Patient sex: M
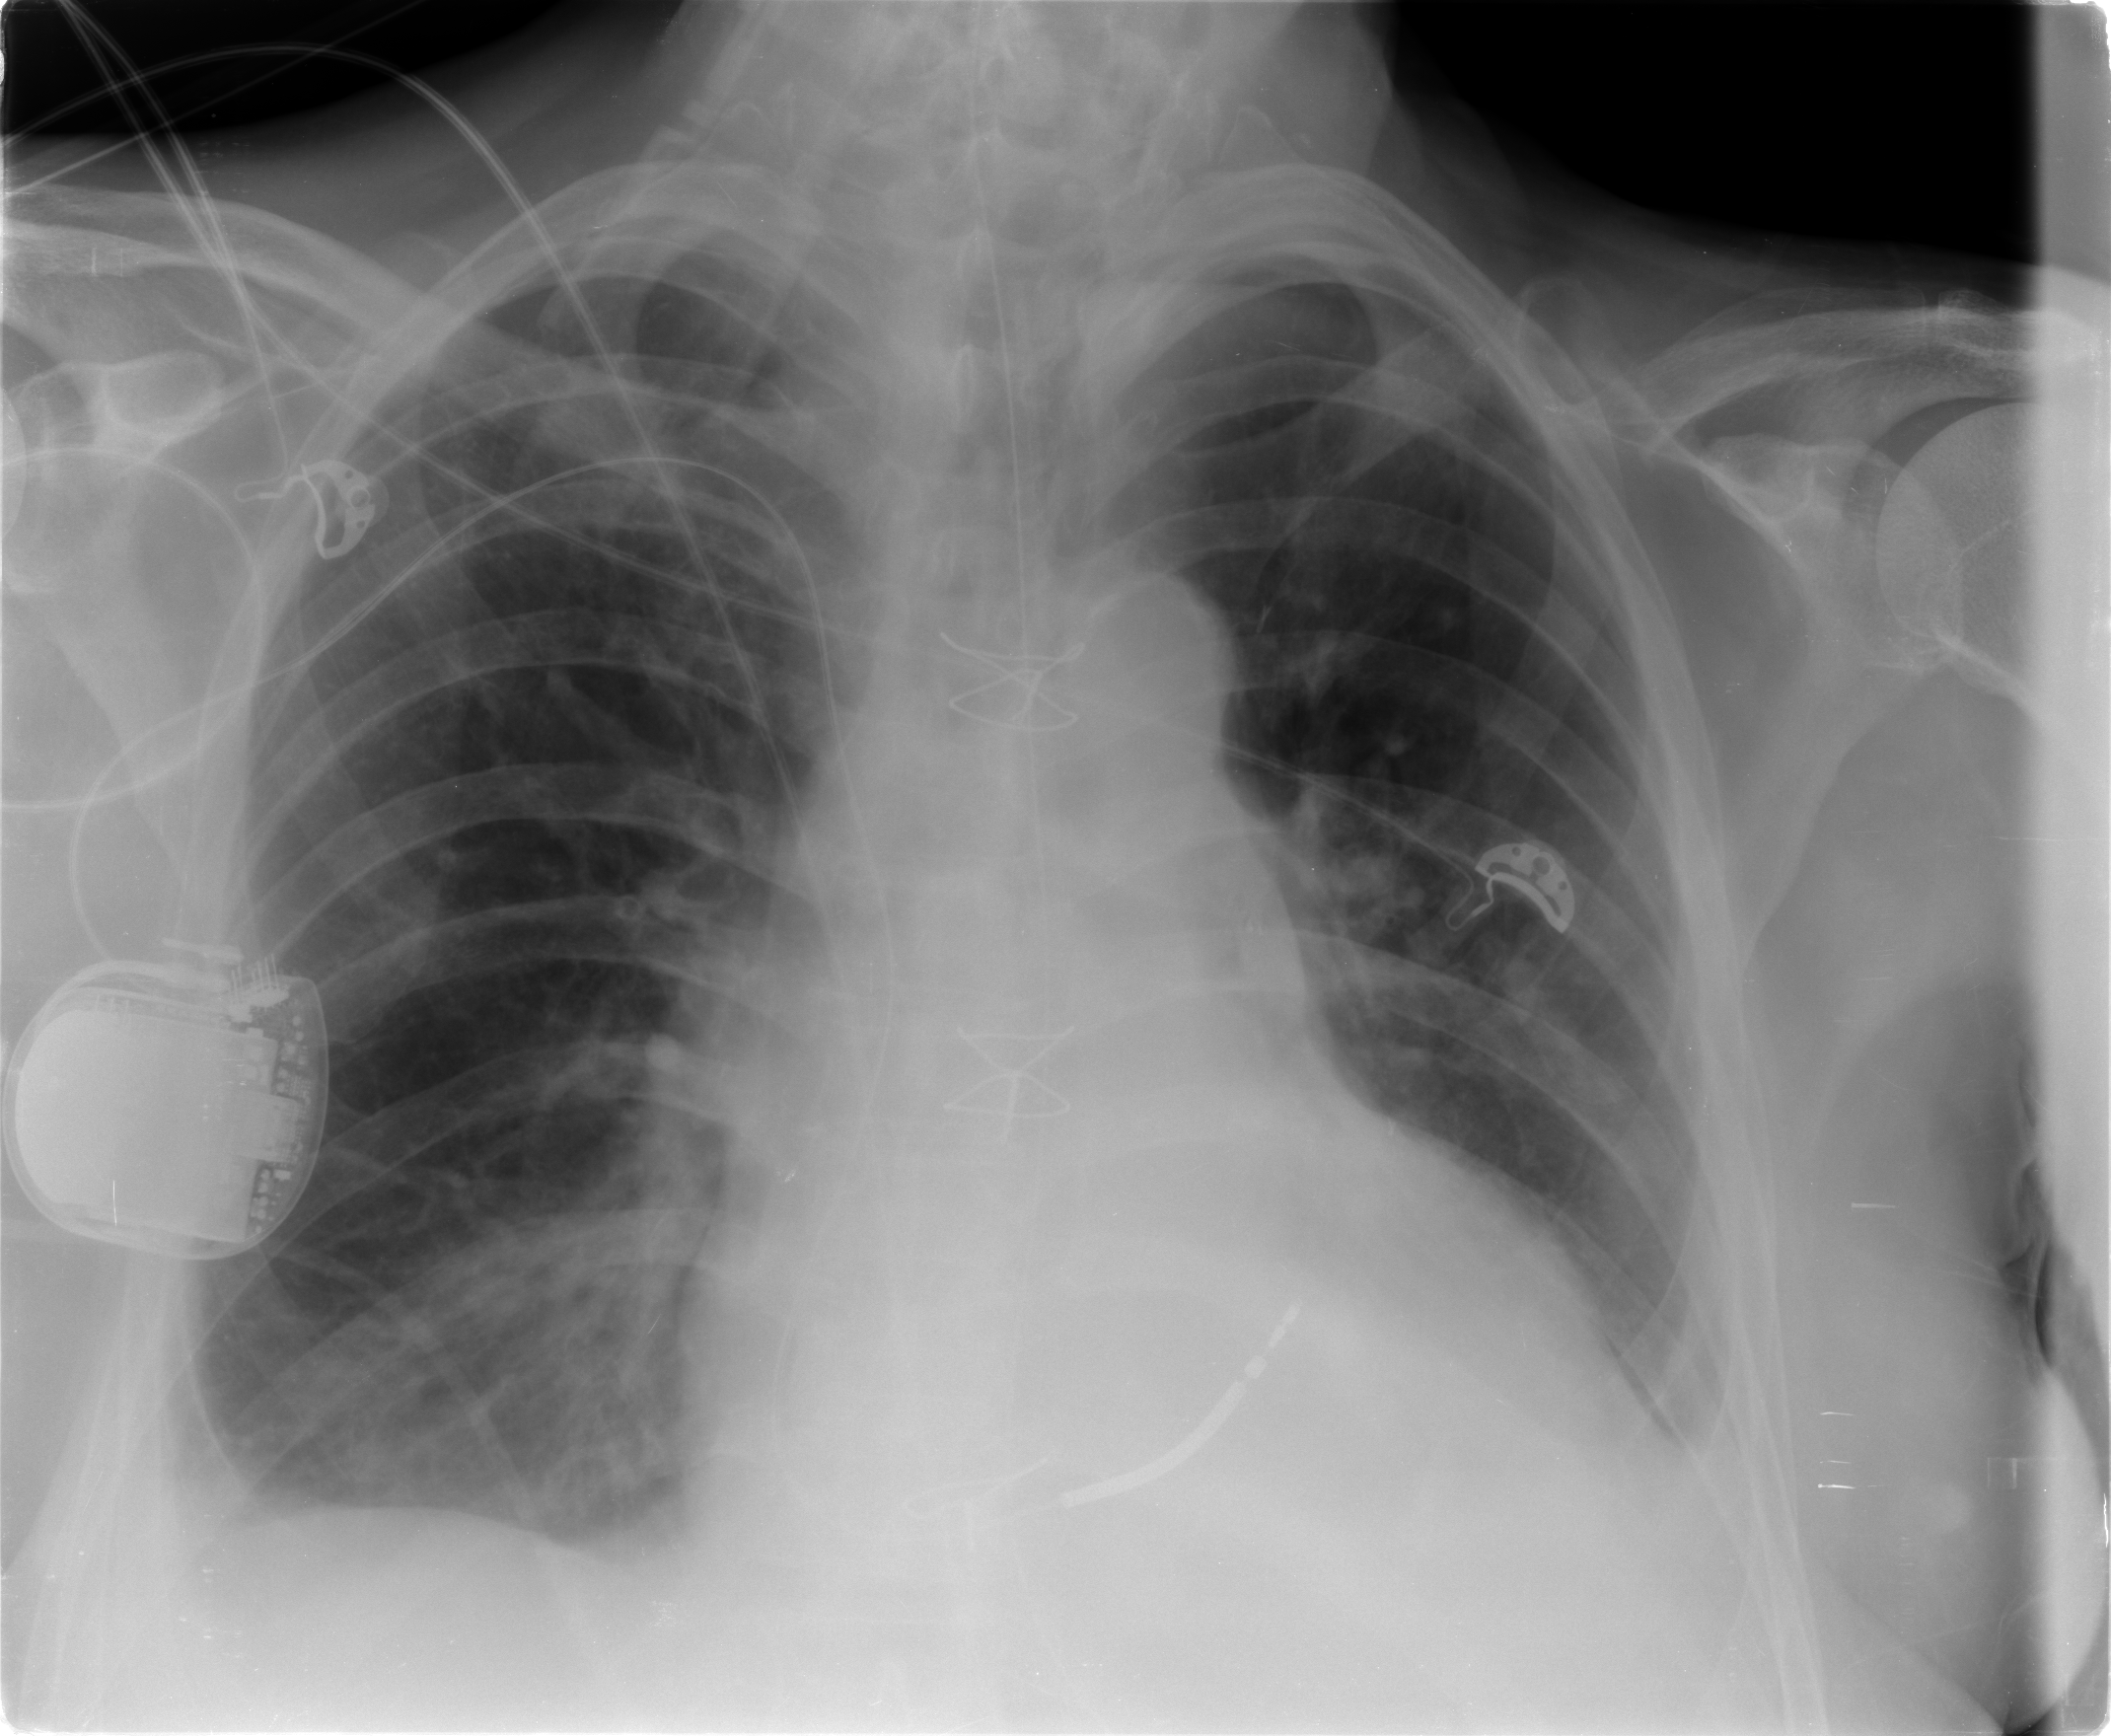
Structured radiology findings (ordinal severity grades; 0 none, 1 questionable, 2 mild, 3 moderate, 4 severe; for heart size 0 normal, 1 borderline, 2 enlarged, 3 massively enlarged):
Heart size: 2
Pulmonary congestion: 0
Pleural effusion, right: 2
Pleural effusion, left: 2
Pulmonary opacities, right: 1
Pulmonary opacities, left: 0
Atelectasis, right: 2
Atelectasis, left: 2